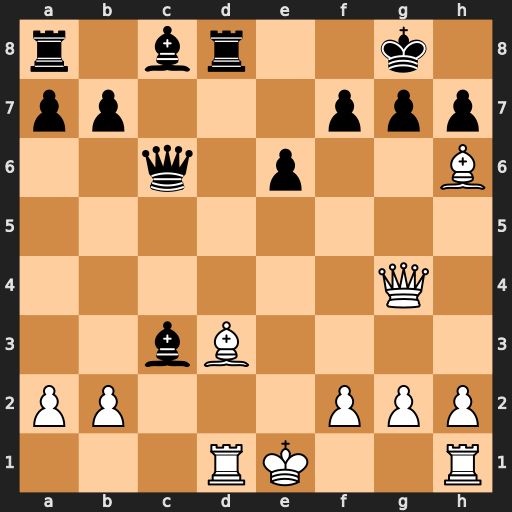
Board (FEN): r1br2k1/pp3ppp/2q1p2B/8/6Q1/2bB4/PP3PPP/3RK2R
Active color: w
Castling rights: K
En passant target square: -
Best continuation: bxc3 Qxc3+ Ke2